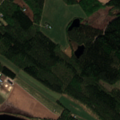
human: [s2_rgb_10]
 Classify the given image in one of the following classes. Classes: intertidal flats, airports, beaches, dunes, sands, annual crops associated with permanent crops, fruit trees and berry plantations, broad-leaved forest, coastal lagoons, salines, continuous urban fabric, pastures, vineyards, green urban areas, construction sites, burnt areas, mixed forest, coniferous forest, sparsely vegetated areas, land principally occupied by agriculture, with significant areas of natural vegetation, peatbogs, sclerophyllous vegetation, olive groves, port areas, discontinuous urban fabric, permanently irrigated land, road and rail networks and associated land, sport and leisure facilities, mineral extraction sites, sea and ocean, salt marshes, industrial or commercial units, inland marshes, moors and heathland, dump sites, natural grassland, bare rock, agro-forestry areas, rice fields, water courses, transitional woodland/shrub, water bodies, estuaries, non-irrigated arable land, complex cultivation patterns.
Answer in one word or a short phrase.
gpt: non-irrigated arable land, coniferous forest, mixed forest, transitional woodland/shrub